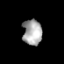
Tissue: prostate
Cell type: T cells
Senescence score: 0.3376
Nuclear area (px): 486
Mean DAPI intensity: 165.582